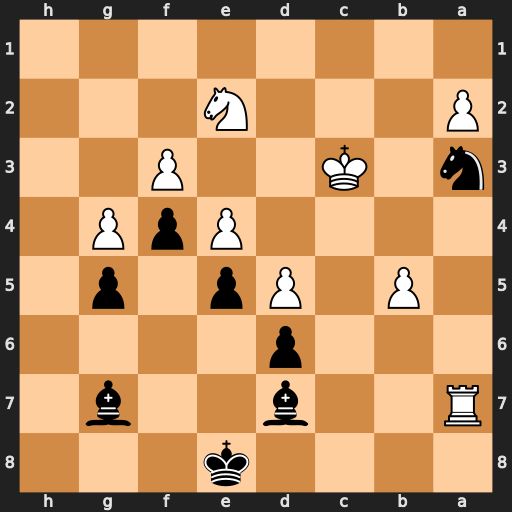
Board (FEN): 4k3/R2b2b1/3p4/1P1Pp1p1/4PpP1/n1K2P2/P3N3/8
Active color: b
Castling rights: -
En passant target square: -
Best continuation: Nxb5+ Kc4 Nxa7